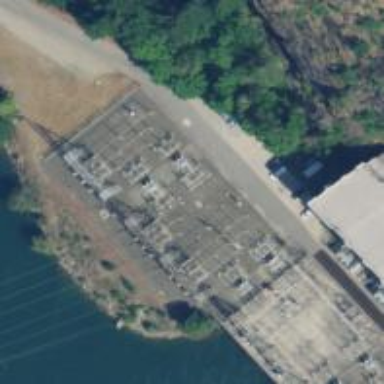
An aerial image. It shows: Switch used for power control.